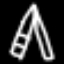
Label: The Eiffel Tower